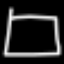
Label: square